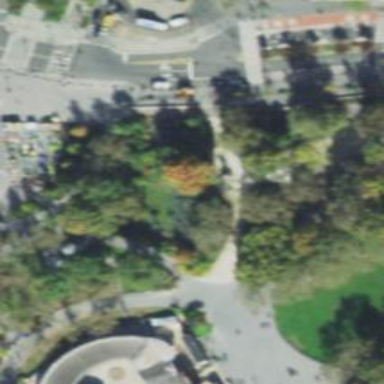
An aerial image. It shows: Historic memorial featuring statue.